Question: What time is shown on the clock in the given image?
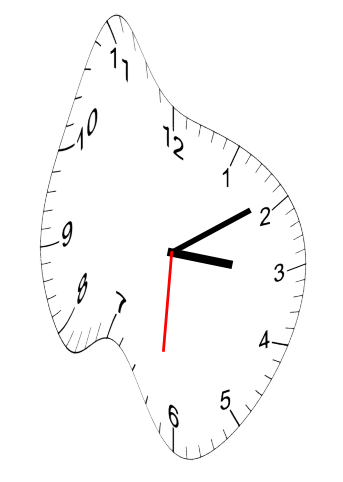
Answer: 03:09:31